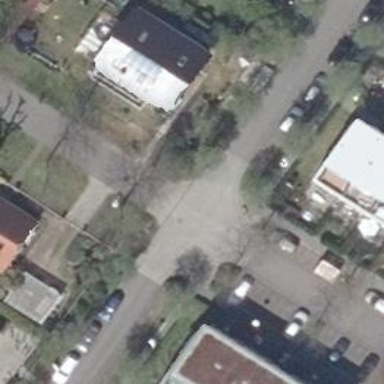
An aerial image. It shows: Living street.